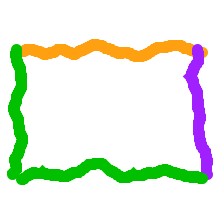
Shape: rectangle